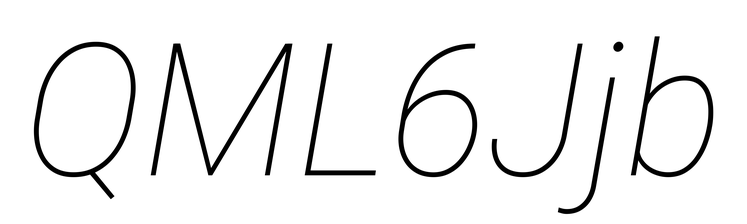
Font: Roboto-Italic_Thin_Italic